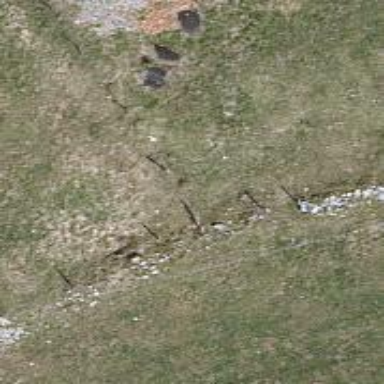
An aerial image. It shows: Dry stone wall barrier.